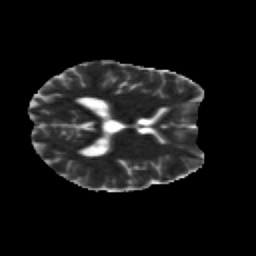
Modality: MD
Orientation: axial
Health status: healthy
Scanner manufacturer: siemens
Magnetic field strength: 3 T
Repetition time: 12 s
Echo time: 0.092 s